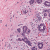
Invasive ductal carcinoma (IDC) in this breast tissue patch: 0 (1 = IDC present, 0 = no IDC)